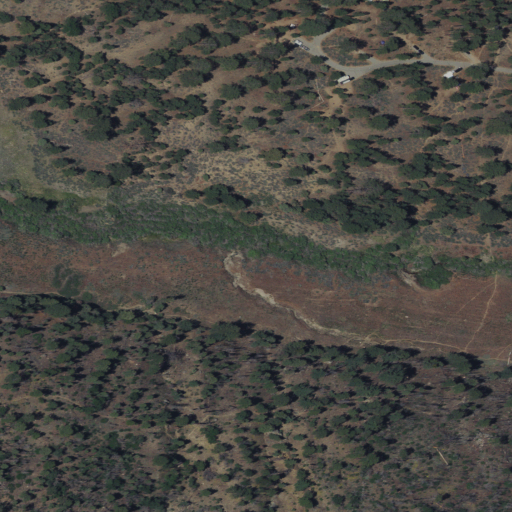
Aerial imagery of plain(s) in California named Big Meadows containing shrub, evergreen forest, and grassland